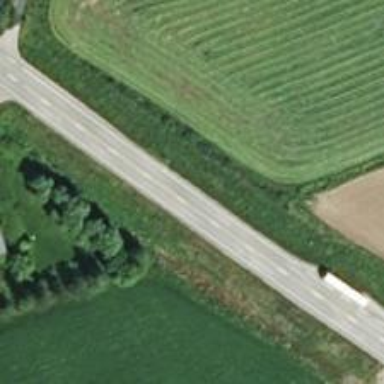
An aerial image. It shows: Asphalt road classified as trunk highway.